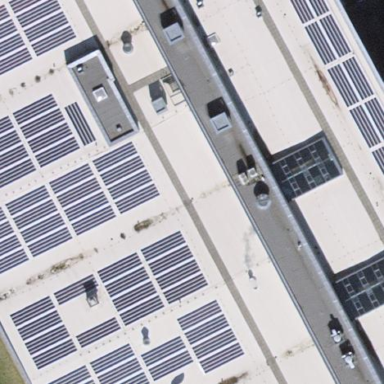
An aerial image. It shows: Solar power generator using photovoltaic panels.